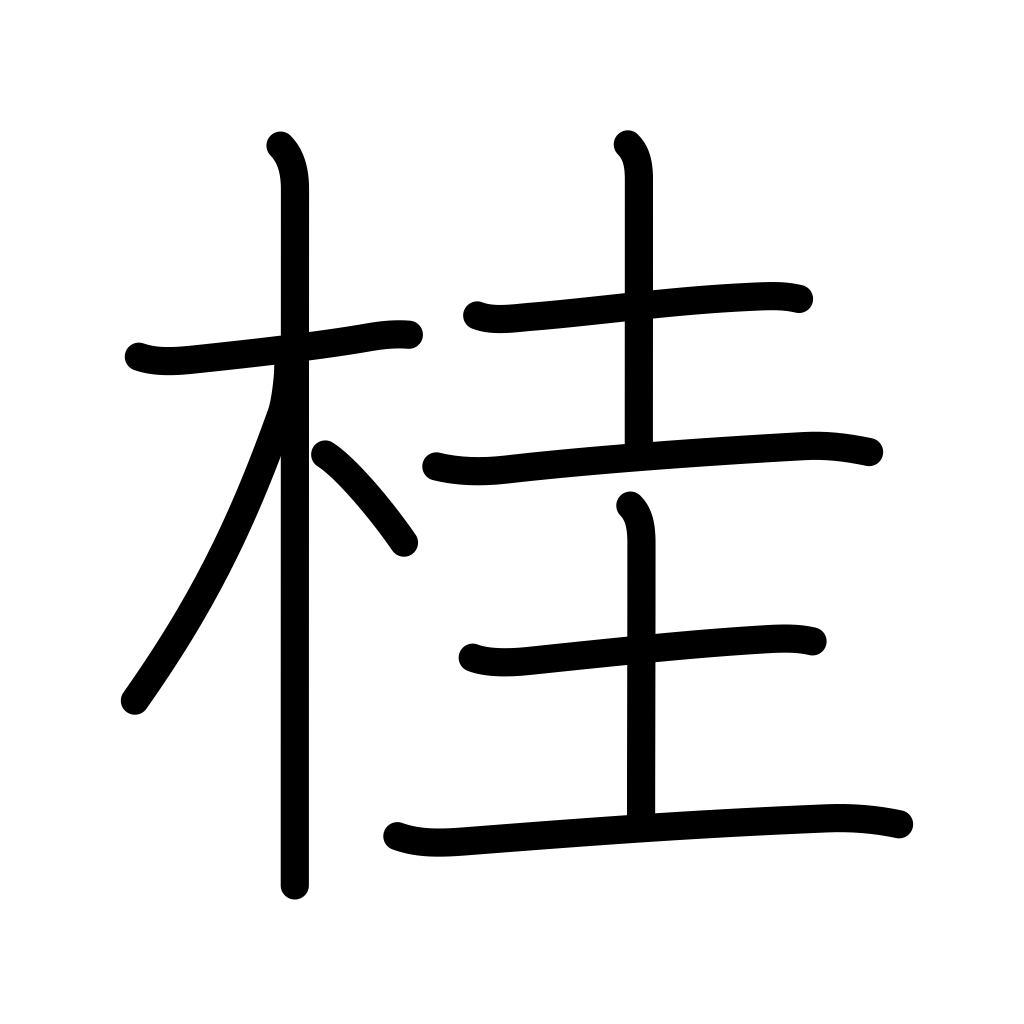
Meaning: Japanese Judas-tree, cinnamon tree